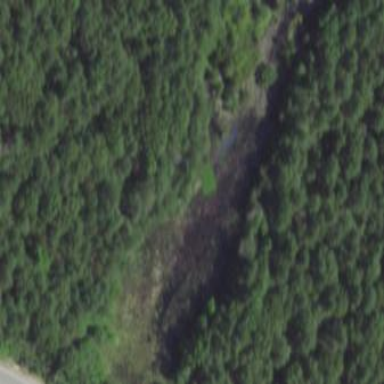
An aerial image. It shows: Pond with natural water.